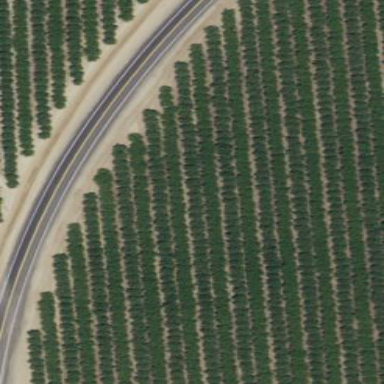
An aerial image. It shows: Almond orchard with rows of almond trees.